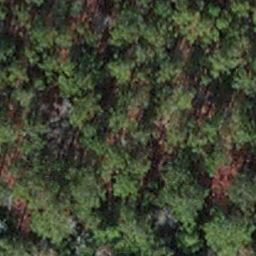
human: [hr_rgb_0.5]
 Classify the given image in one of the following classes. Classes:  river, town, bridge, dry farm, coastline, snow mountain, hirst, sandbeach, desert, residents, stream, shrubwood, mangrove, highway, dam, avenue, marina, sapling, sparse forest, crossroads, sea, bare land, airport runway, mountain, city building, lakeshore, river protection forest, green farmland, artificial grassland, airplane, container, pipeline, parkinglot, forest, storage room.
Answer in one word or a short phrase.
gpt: sapling